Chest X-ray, PA view. Patient: 52 years old, sex M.
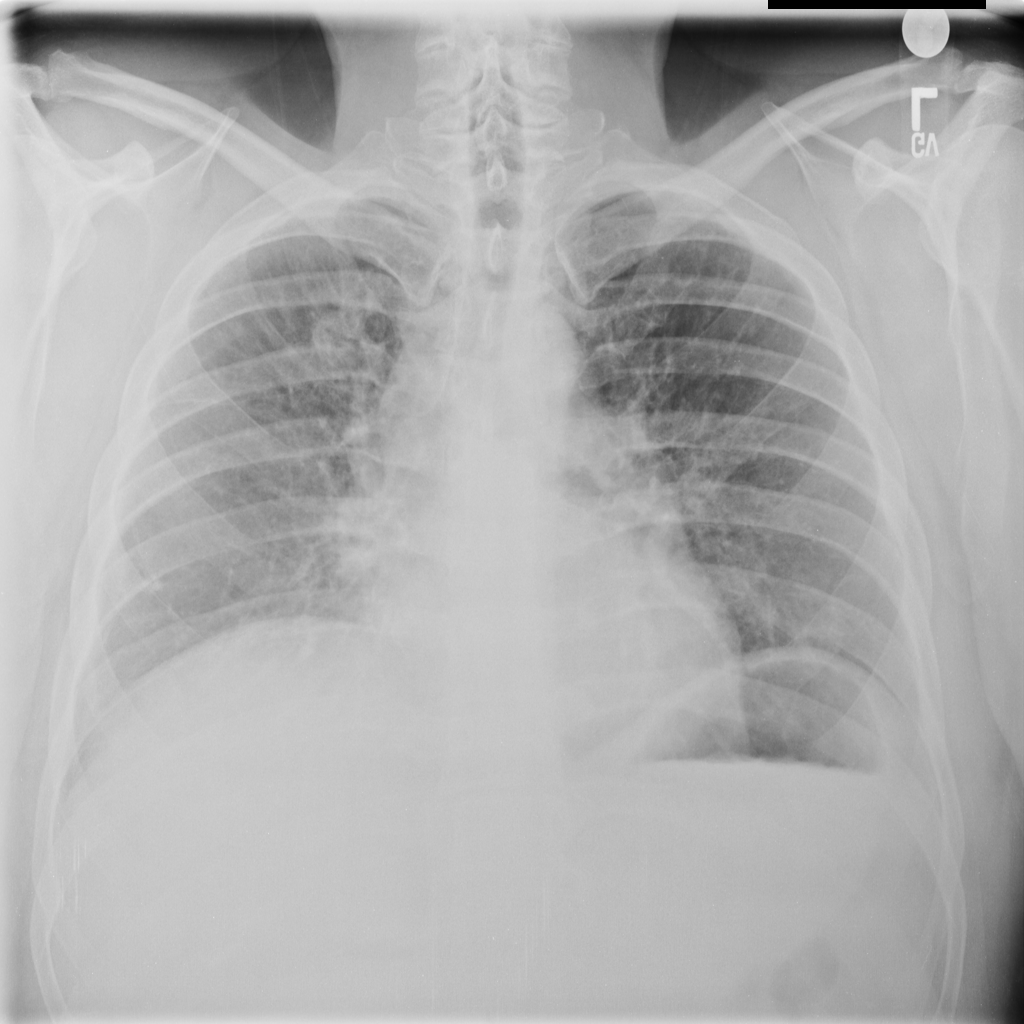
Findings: No Finding